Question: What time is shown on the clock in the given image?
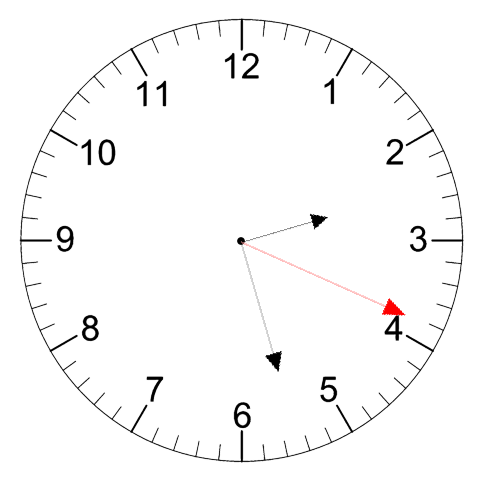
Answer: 02:27:19